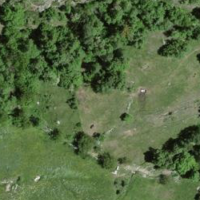
EUNIS habitat code: 24
Species observed at this site:
Aglais urticae